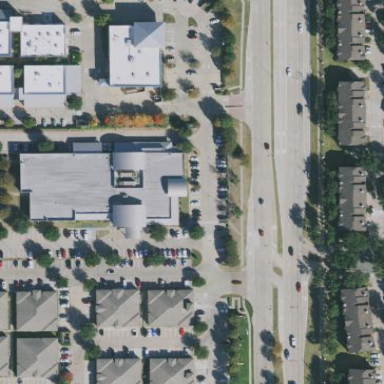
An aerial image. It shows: Clinic building.